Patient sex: M
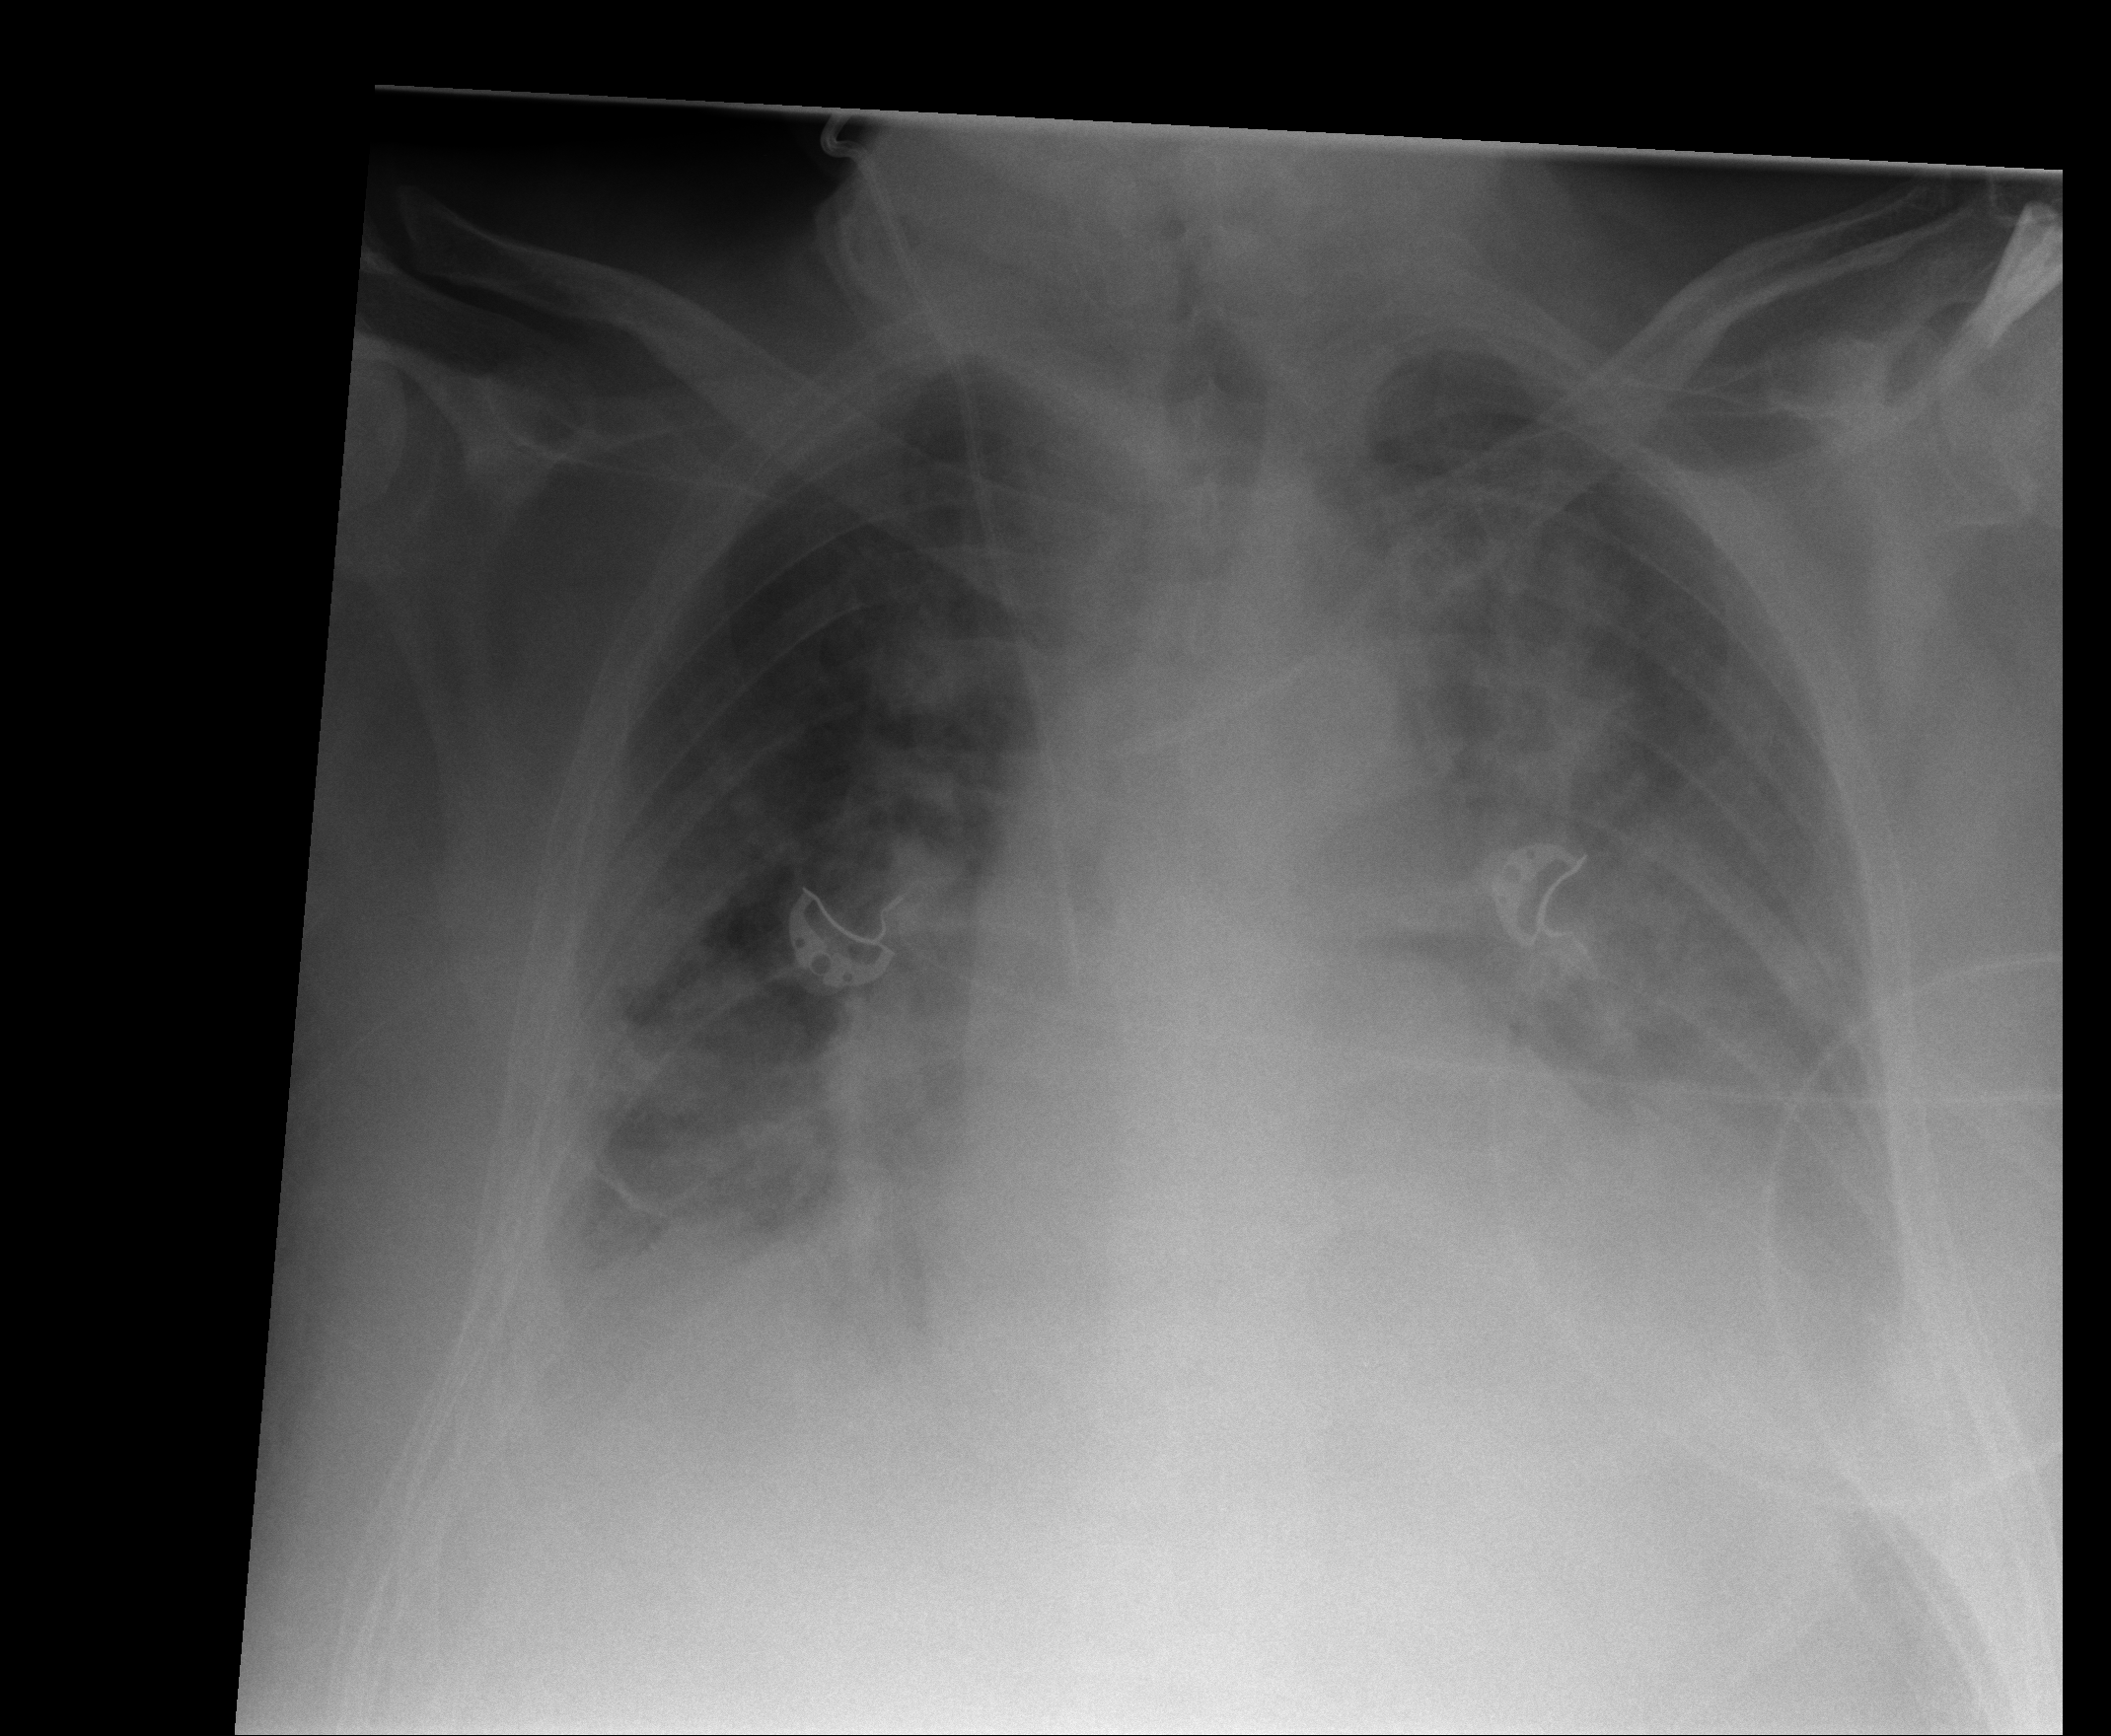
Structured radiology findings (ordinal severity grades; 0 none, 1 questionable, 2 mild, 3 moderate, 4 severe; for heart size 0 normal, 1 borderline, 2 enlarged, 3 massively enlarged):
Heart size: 2
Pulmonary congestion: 3
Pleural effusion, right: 2
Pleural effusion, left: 3
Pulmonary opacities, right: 3
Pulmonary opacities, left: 3
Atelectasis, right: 2
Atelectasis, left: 2